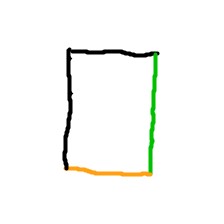
Shape: rectangle